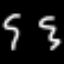
Label: squiggle